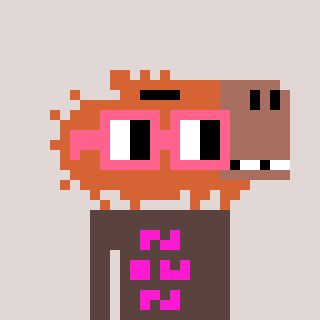
a pixel art character with square pink glasses, a capybara-shaped head and a darkbrown-colored body on a warm background